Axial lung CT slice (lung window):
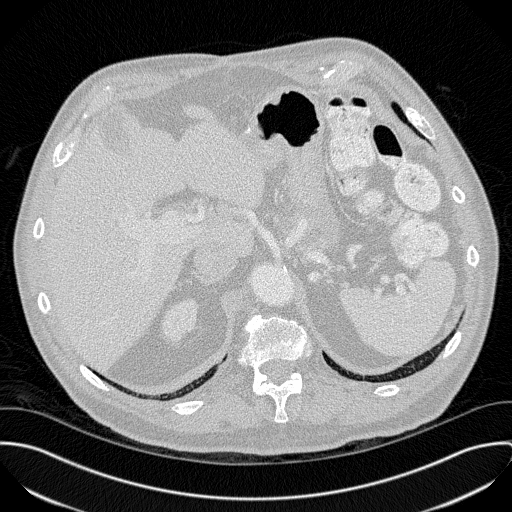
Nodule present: no